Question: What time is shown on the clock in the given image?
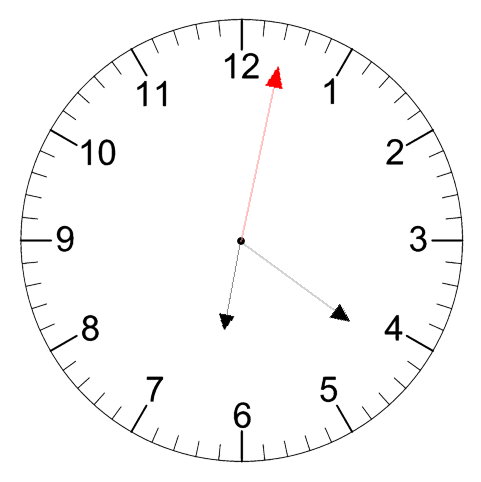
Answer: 06:21:02